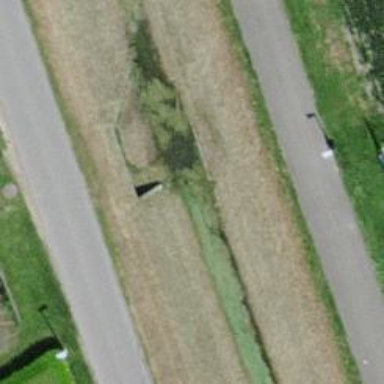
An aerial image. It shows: Ditch in the surroundings.